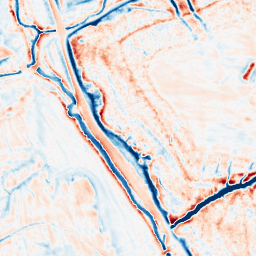
Category: edge_preserving
Decomposition family: guided
Decomposition parameters: radius: 4
eps: 0.1
Upsampling method: linear_exact
Upsampling parameters: scale: 4
Upsampling scale: 4